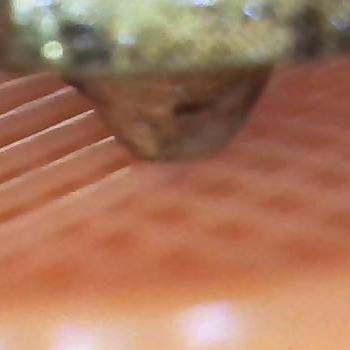
Flow rate: 127%